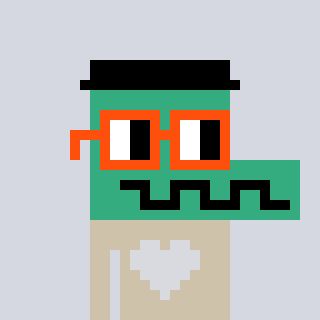
a pixel art character with square orange glasses, a crocodile-shaped head and a bege-colored body on a cool background